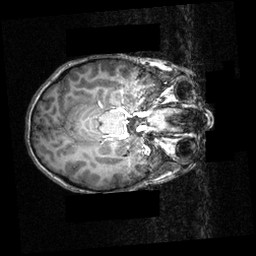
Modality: T1w
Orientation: axial
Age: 22
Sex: female
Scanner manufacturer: siemens
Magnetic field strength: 3.951 T
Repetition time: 1.5 s
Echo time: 0.00335 s